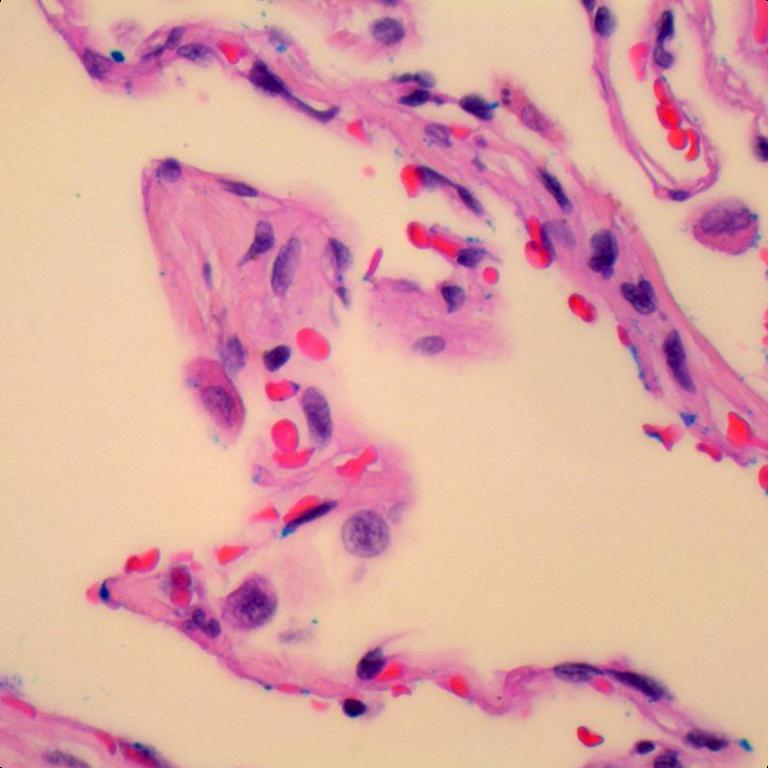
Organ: lung
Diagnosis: benign